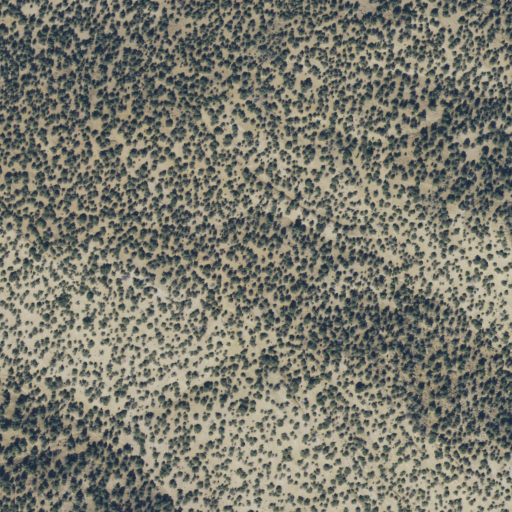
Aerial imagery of mountain in Utah named Low Hills containing only evergreen forest